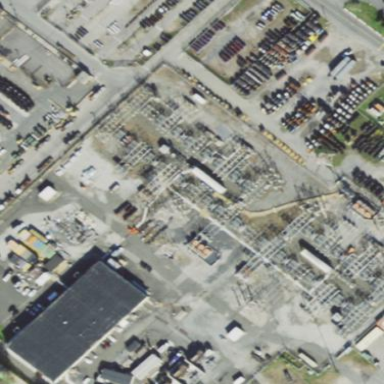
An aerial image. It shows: Outdoor distribution-level power substation enclosed by fence.